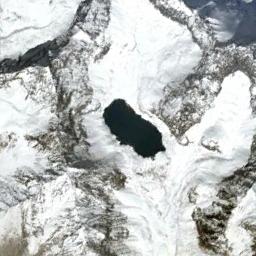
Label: snowberg